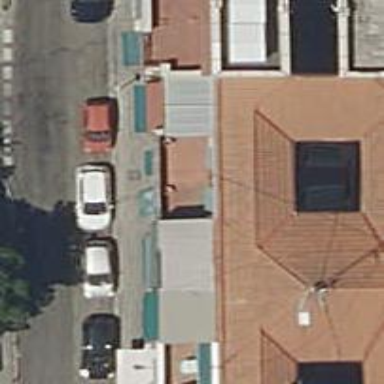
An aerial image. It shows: Pharmacy providing healthcare services.